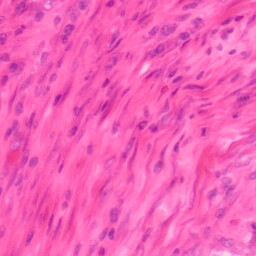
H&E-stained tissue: Colon